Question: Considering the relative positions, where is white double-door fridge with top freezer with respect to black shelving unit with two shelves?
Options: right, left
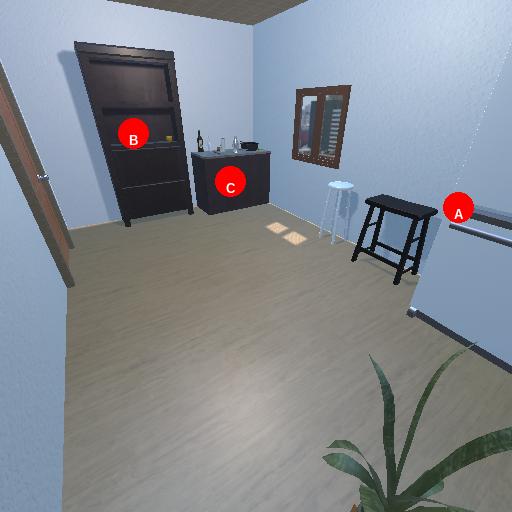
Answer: right